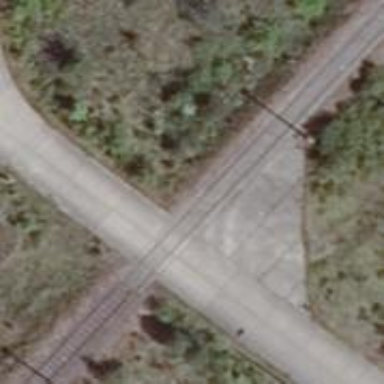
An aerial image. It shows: Railway level crossing.